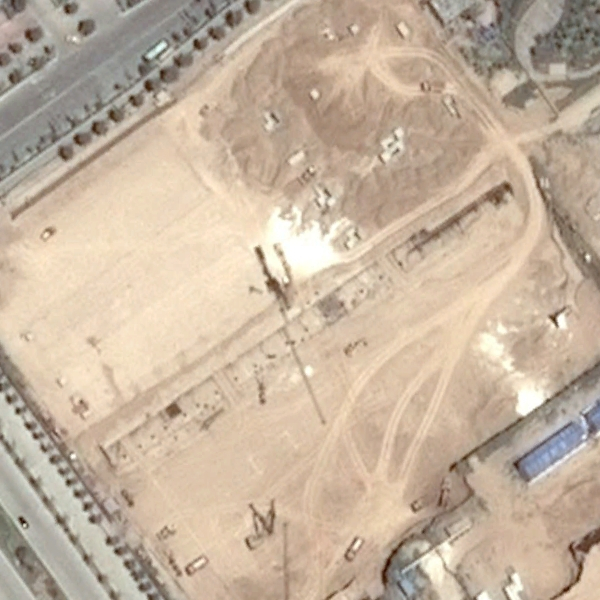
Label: BareLand